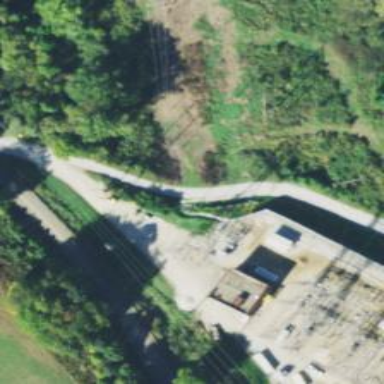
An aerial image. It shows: Lattice structure tower used for power transmission.